Interaction volume radius: 5 \u00c5
Interaction volume height: 20 \u00c5
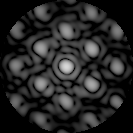
Disorder parameter: 0.3244